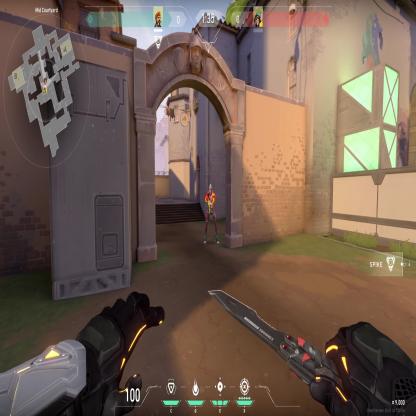
Label: enemy